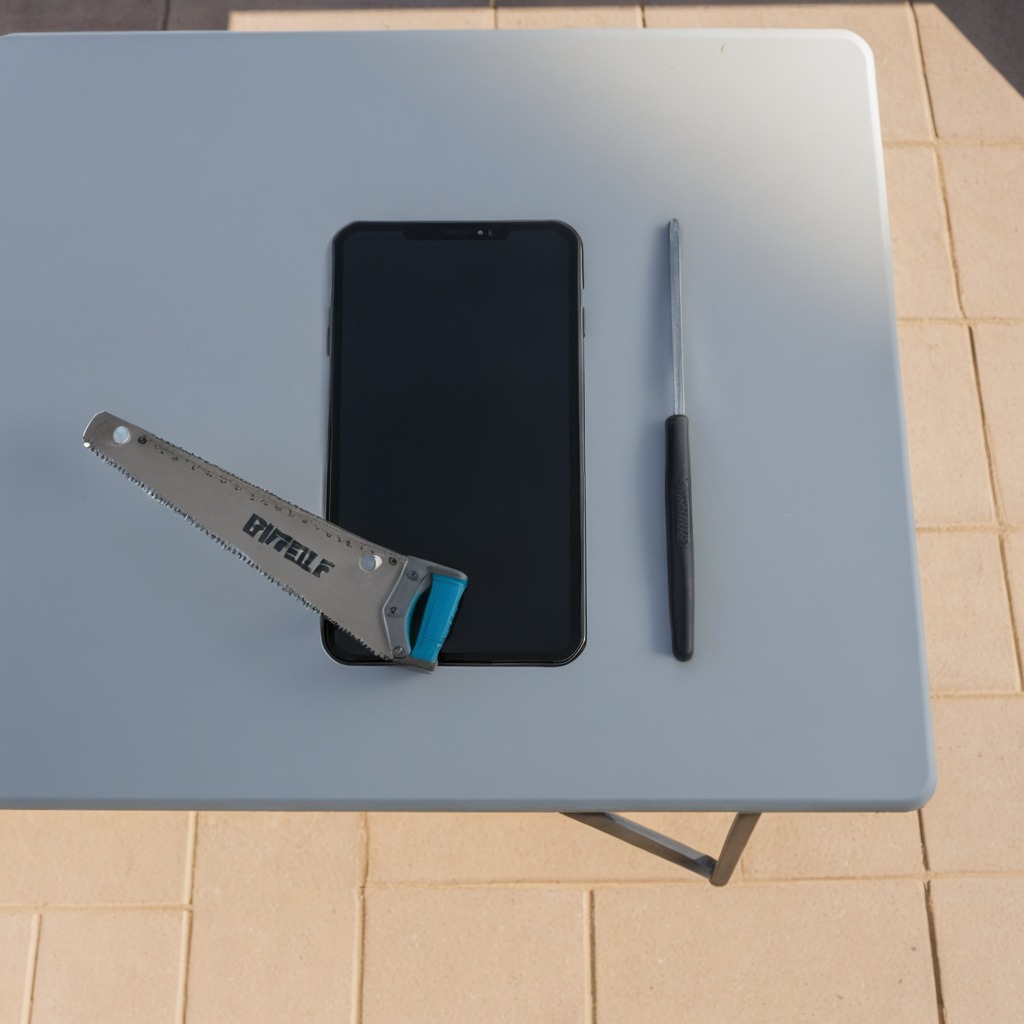
A metal saw lies on a table in a temporary outdoor tool station.